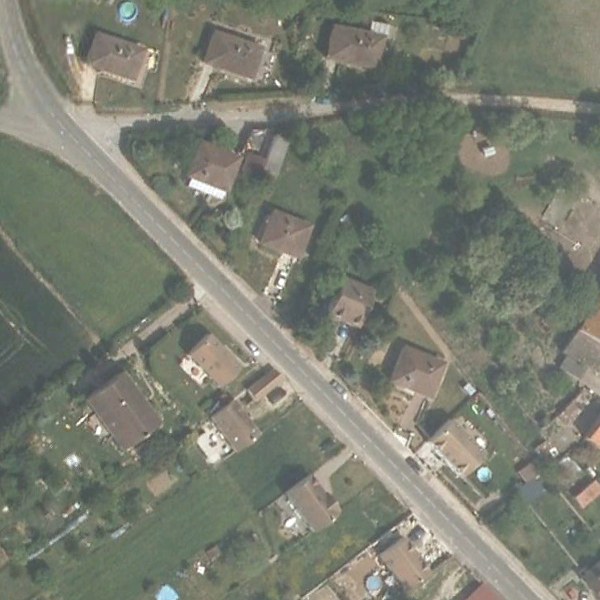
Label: MediumResidential